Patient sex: M
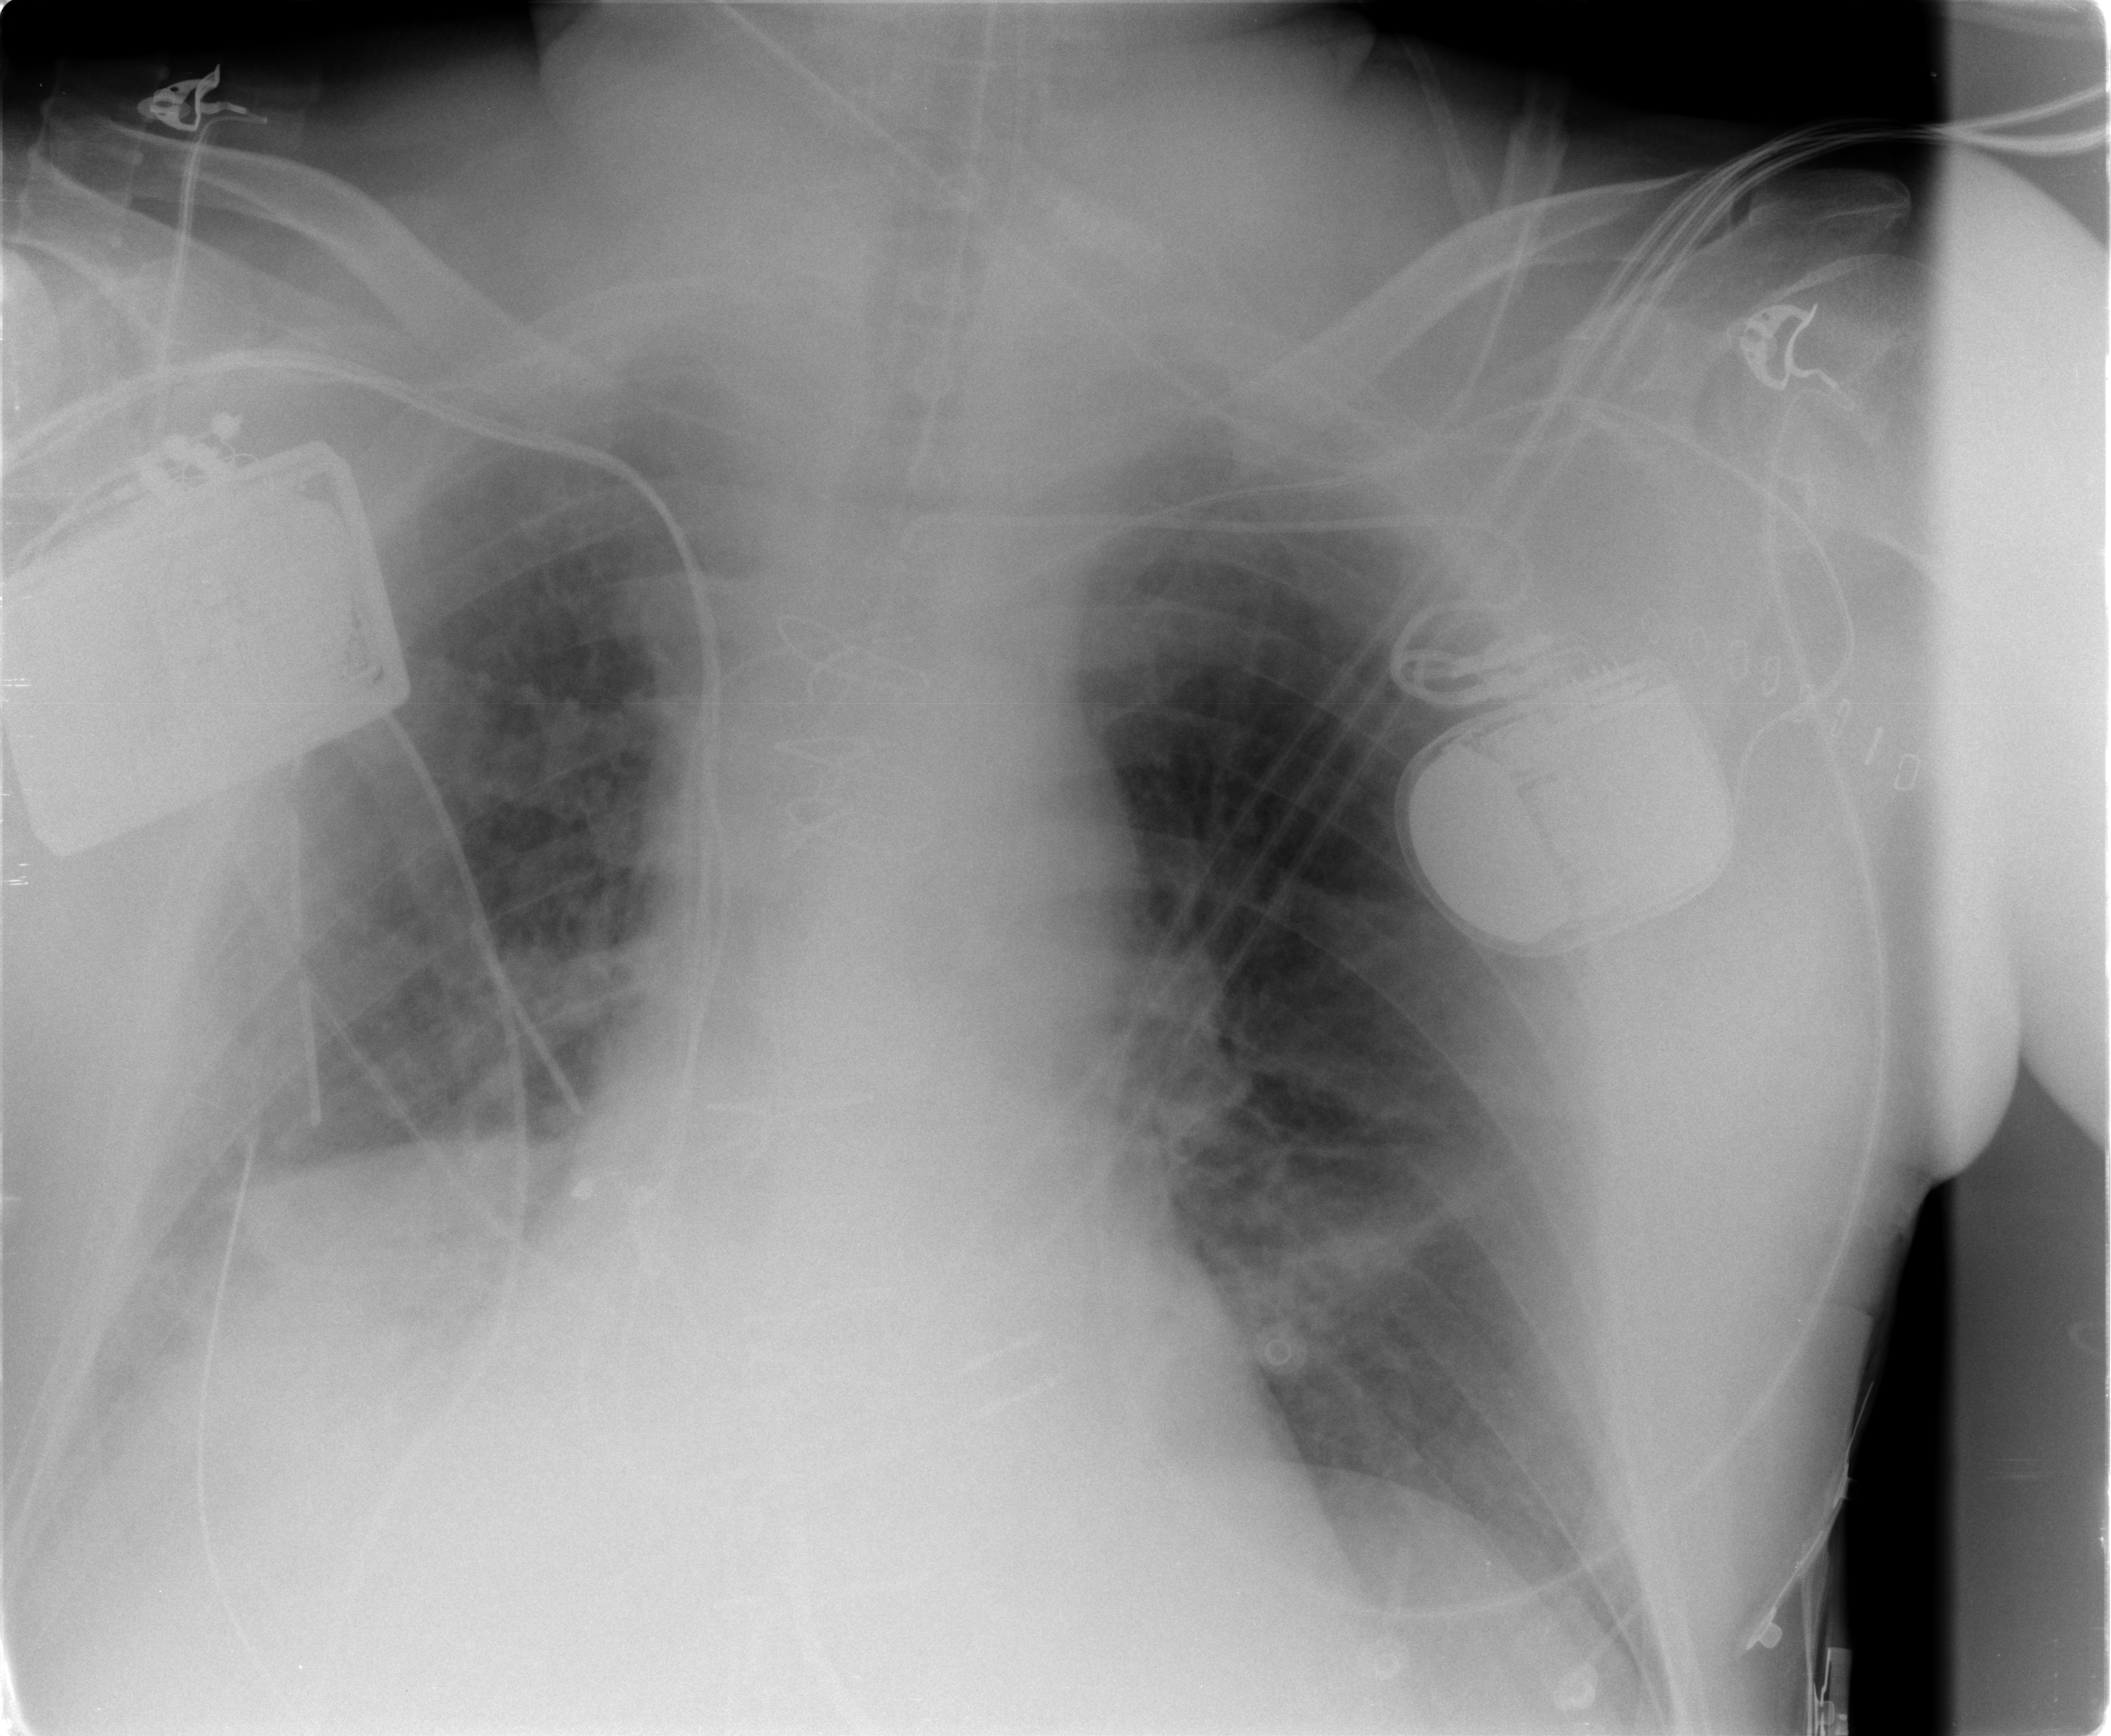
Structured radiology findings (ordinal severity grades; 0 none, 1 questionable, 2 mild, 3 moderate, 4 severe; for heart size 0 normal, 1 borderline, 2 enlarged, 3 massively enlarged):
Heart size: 1
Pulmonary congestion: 1
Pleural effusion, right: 1
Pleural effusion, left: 0
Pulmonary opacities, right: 1
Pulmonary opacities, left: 0
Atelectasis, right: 3
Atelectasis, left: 2